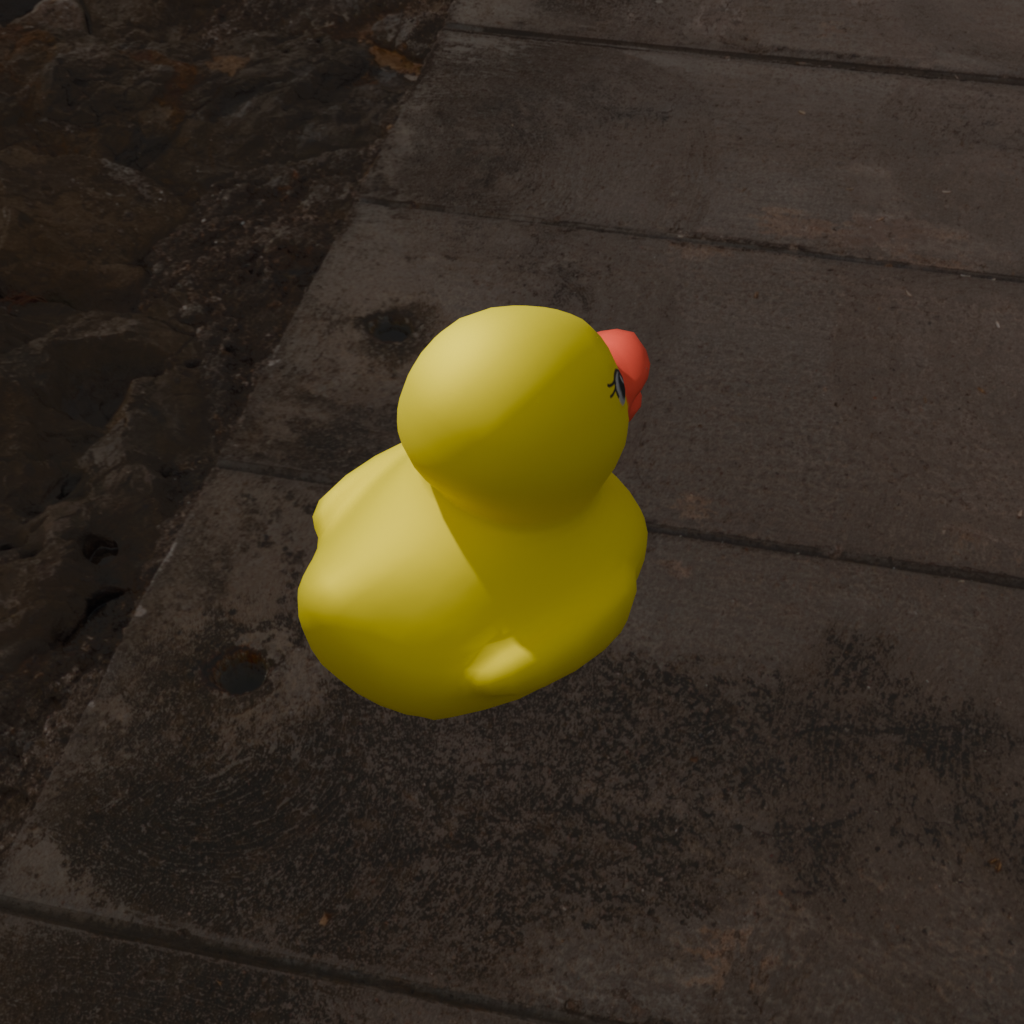
an image of a yellow rubber duck seen from <back_right_top> in a rocky pier extending into calm sea with a dramatic cloudy sky at sunset.